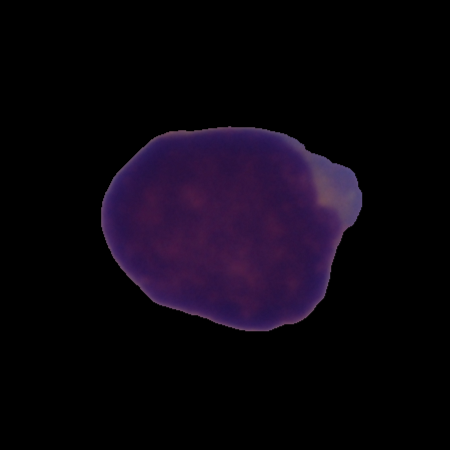
Label: healthy